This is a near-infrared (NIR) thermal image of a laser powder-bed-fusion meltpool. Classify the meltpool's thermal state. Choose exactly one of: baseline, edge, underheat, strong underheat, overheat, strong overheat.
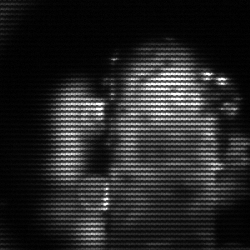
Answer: strong underheat